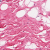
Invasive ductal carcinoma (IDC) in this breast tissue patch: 0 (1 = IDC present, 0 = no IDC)